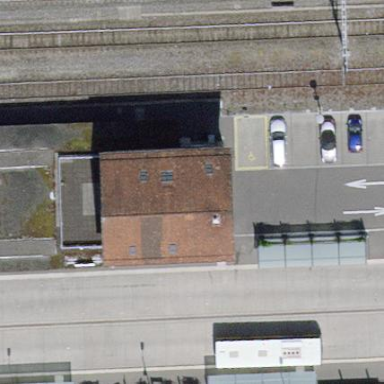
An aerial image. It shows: Train station with gabled roof.